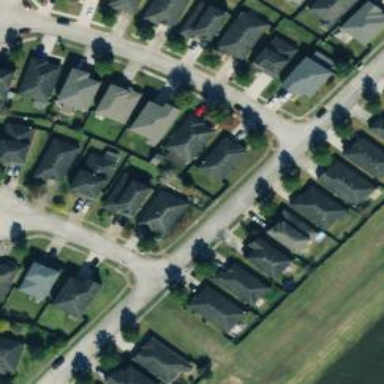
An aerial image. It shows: Residential road with separate sidewalk.